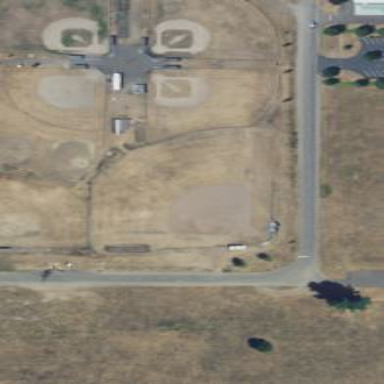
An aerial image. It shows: Baseball pitch for leisure and sports activities.